Field crop: tomato
Growth stage: 1
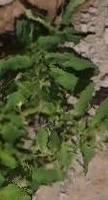
Species: tomato